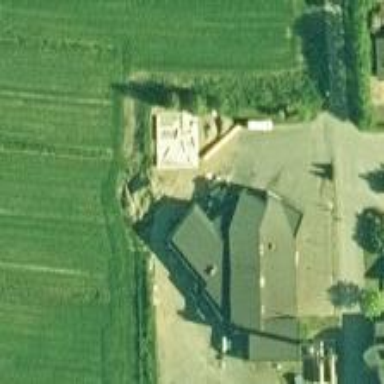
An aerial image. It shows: Fire station building.